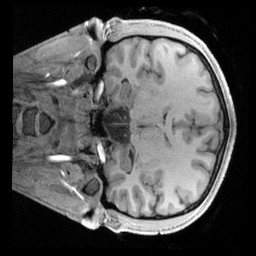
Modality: T1w
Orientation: coronal
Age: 23
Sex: male
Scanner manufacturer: siemens
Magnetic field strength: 3 T
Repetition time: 2.4 s
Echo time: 0.00241 s